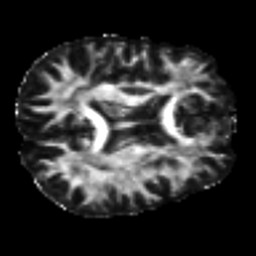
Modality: FA
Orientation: axial
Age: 23
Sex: male
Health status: ill
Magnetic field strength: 3 T
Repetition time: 9 s
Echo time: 0.093 s